Question: I have this employees table.
I need to write an SQL query that will bring me the max salary of an employee and the second highest salary of an employee by city id (id is linked to a table with cities. there are 5 cities.)

My query looks like this:
'''
select MAX([dbo.Employees].Salary) as Salary from [dbo.Employees]
where [dbo.Employees].Salary not in(select MAX([dbo.Employees].Salary) from [dbo.Employees])
UNION select MAX([dbo.Employees].Salary) from [dbo.Employees] group by [dbo.Employees].Id
'''
I try to bring the highest and exclude the highest but it suppose to bring overall 7 values but it brings only 5. (because there are 5 cities but the 5th is not in use so there are 4 cities and 2 employees in each city except 1 that has only 1 employee so the query suppose to bring me 2 pairs of employees per city = 6, and one of the cities has only 1 employee so it will bring the only possible value. overall 7. )
another problem is that I don't know how to make in bring 2 columns - one for the id of the cities and the second for the salaries themselves because it tells me that something about the group by doesn't work.
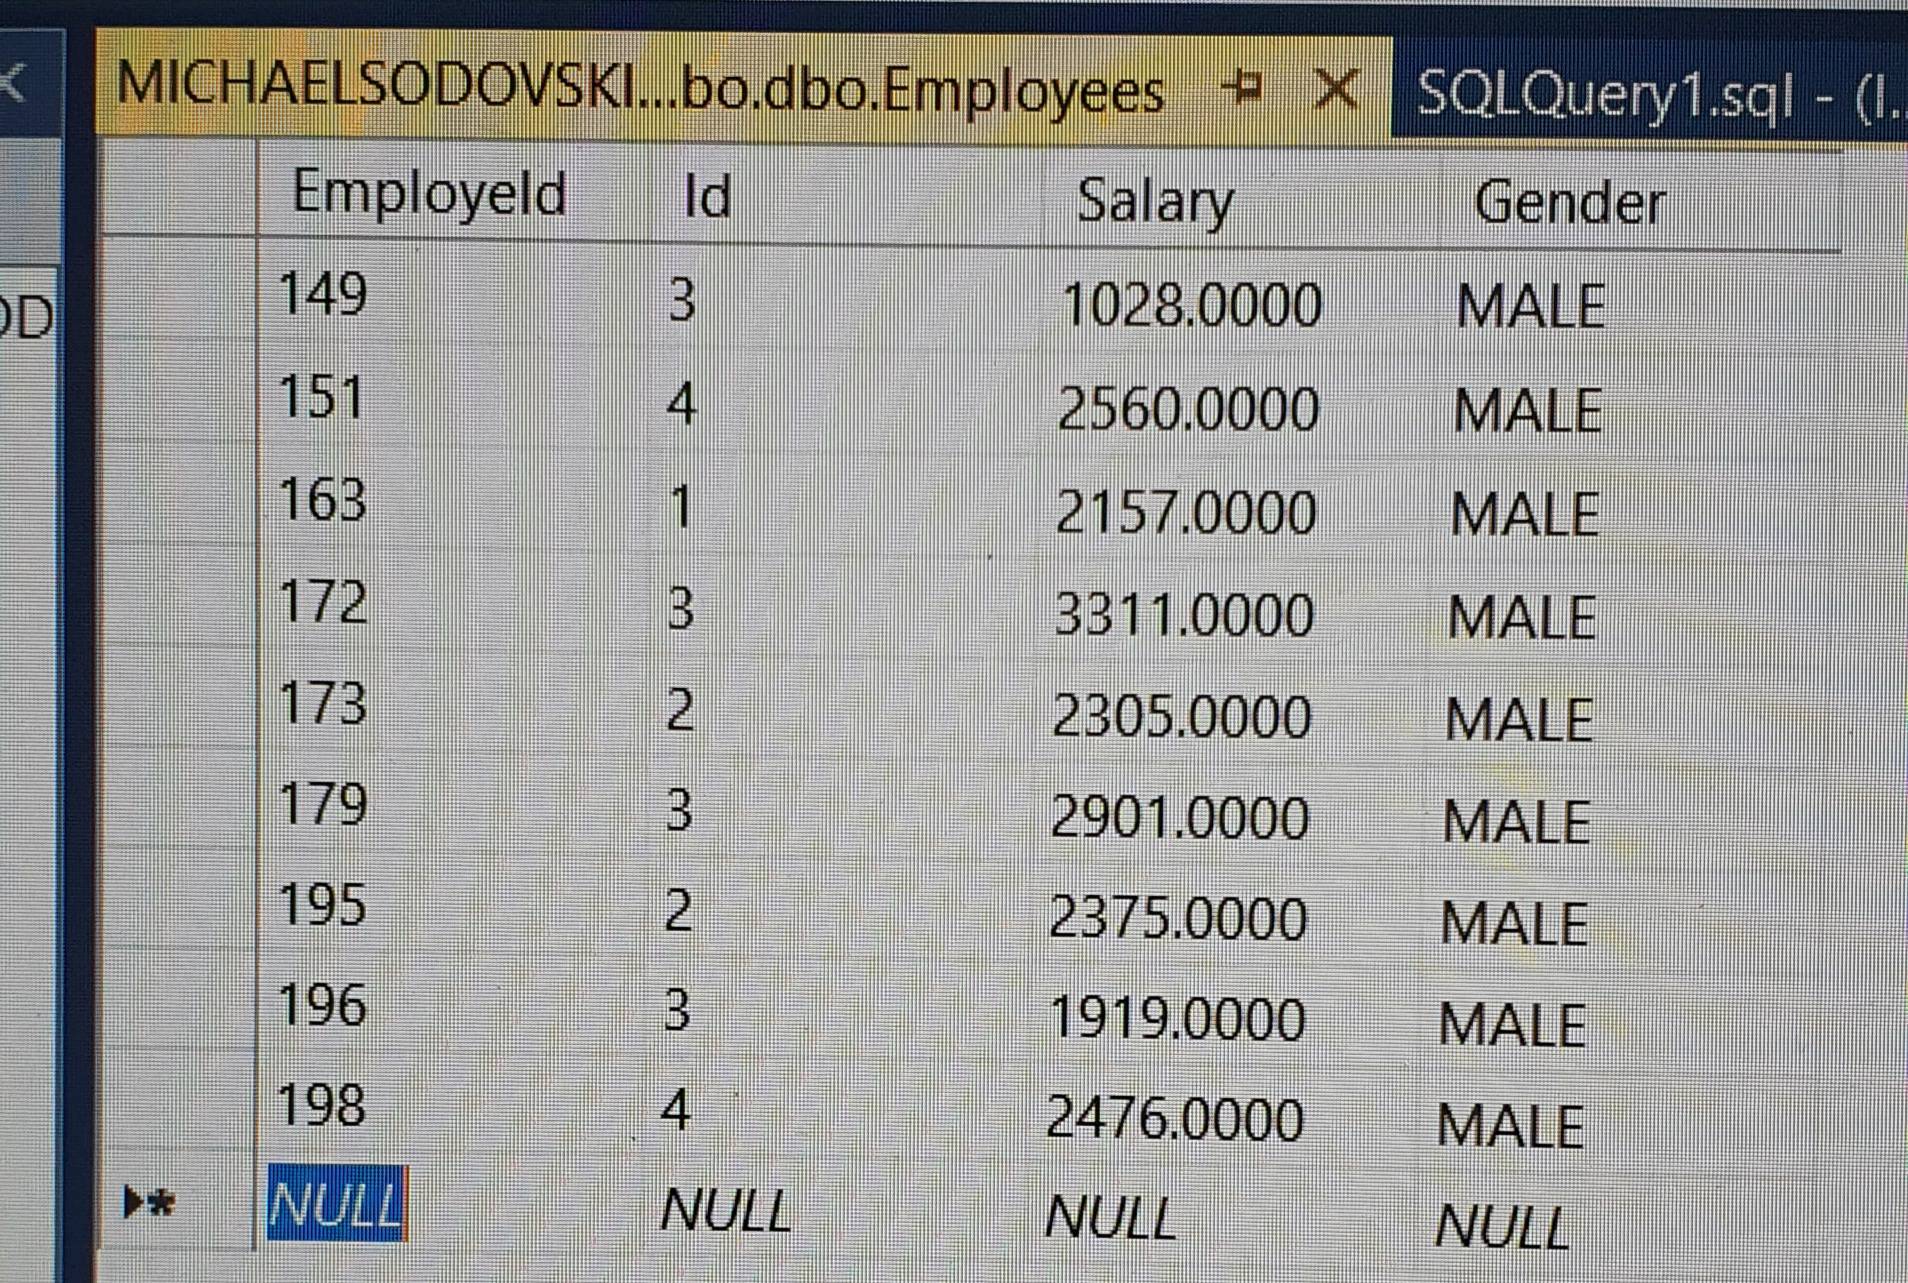
Answer: You can use 'ROW_NUMBER()' to create a sequence for each city, with the highest salary getting value 1, second highest getting value 2, etc. Then you just need a 'WHERE' clause.
'''
WITH
ranked AS
(
SELECT
*,
ROW_NUMBER() OVER (PARTITION BY id ORDER BY Salary DESC) AS city_salary_id
FROM
dbo.Employees
)
SELECT
*
FROM
ranked
WHERE
city_salary_id IN (1, 2)
'''
If multiple people are tied with the same salary, it will arbitrarily pick the order for you, and always return (at most) 2 employees per city.
Adding a column to the 'ORDER BY' lets you be more specific about how to deal with ties, such as 'ORDER BY Salary DESC, id ASC' will prioritise the highest 'id' in the even of a tie.
Changing to 'RANK()' will give tied Salaries the same rank, and so will return more than two employees if there are ties.